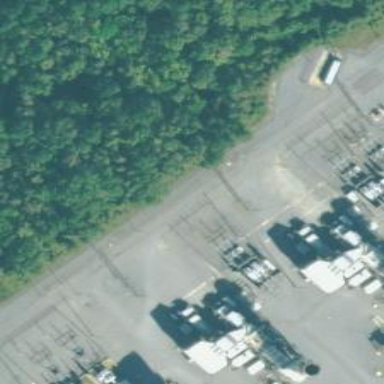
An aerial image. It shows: Switch used for power control.